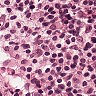
Metastatic tissue present: no